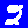
Digit: 2